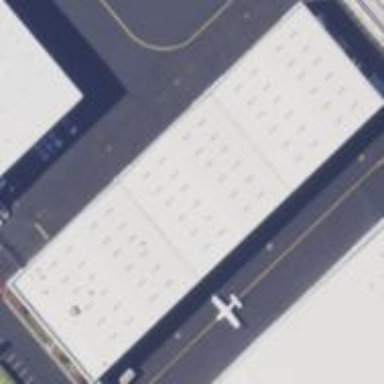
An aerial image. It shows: Hangar building located at airport.